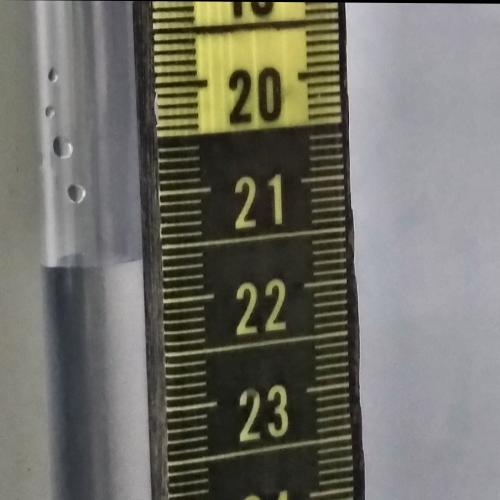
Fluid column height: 21.6 cm